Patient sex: M
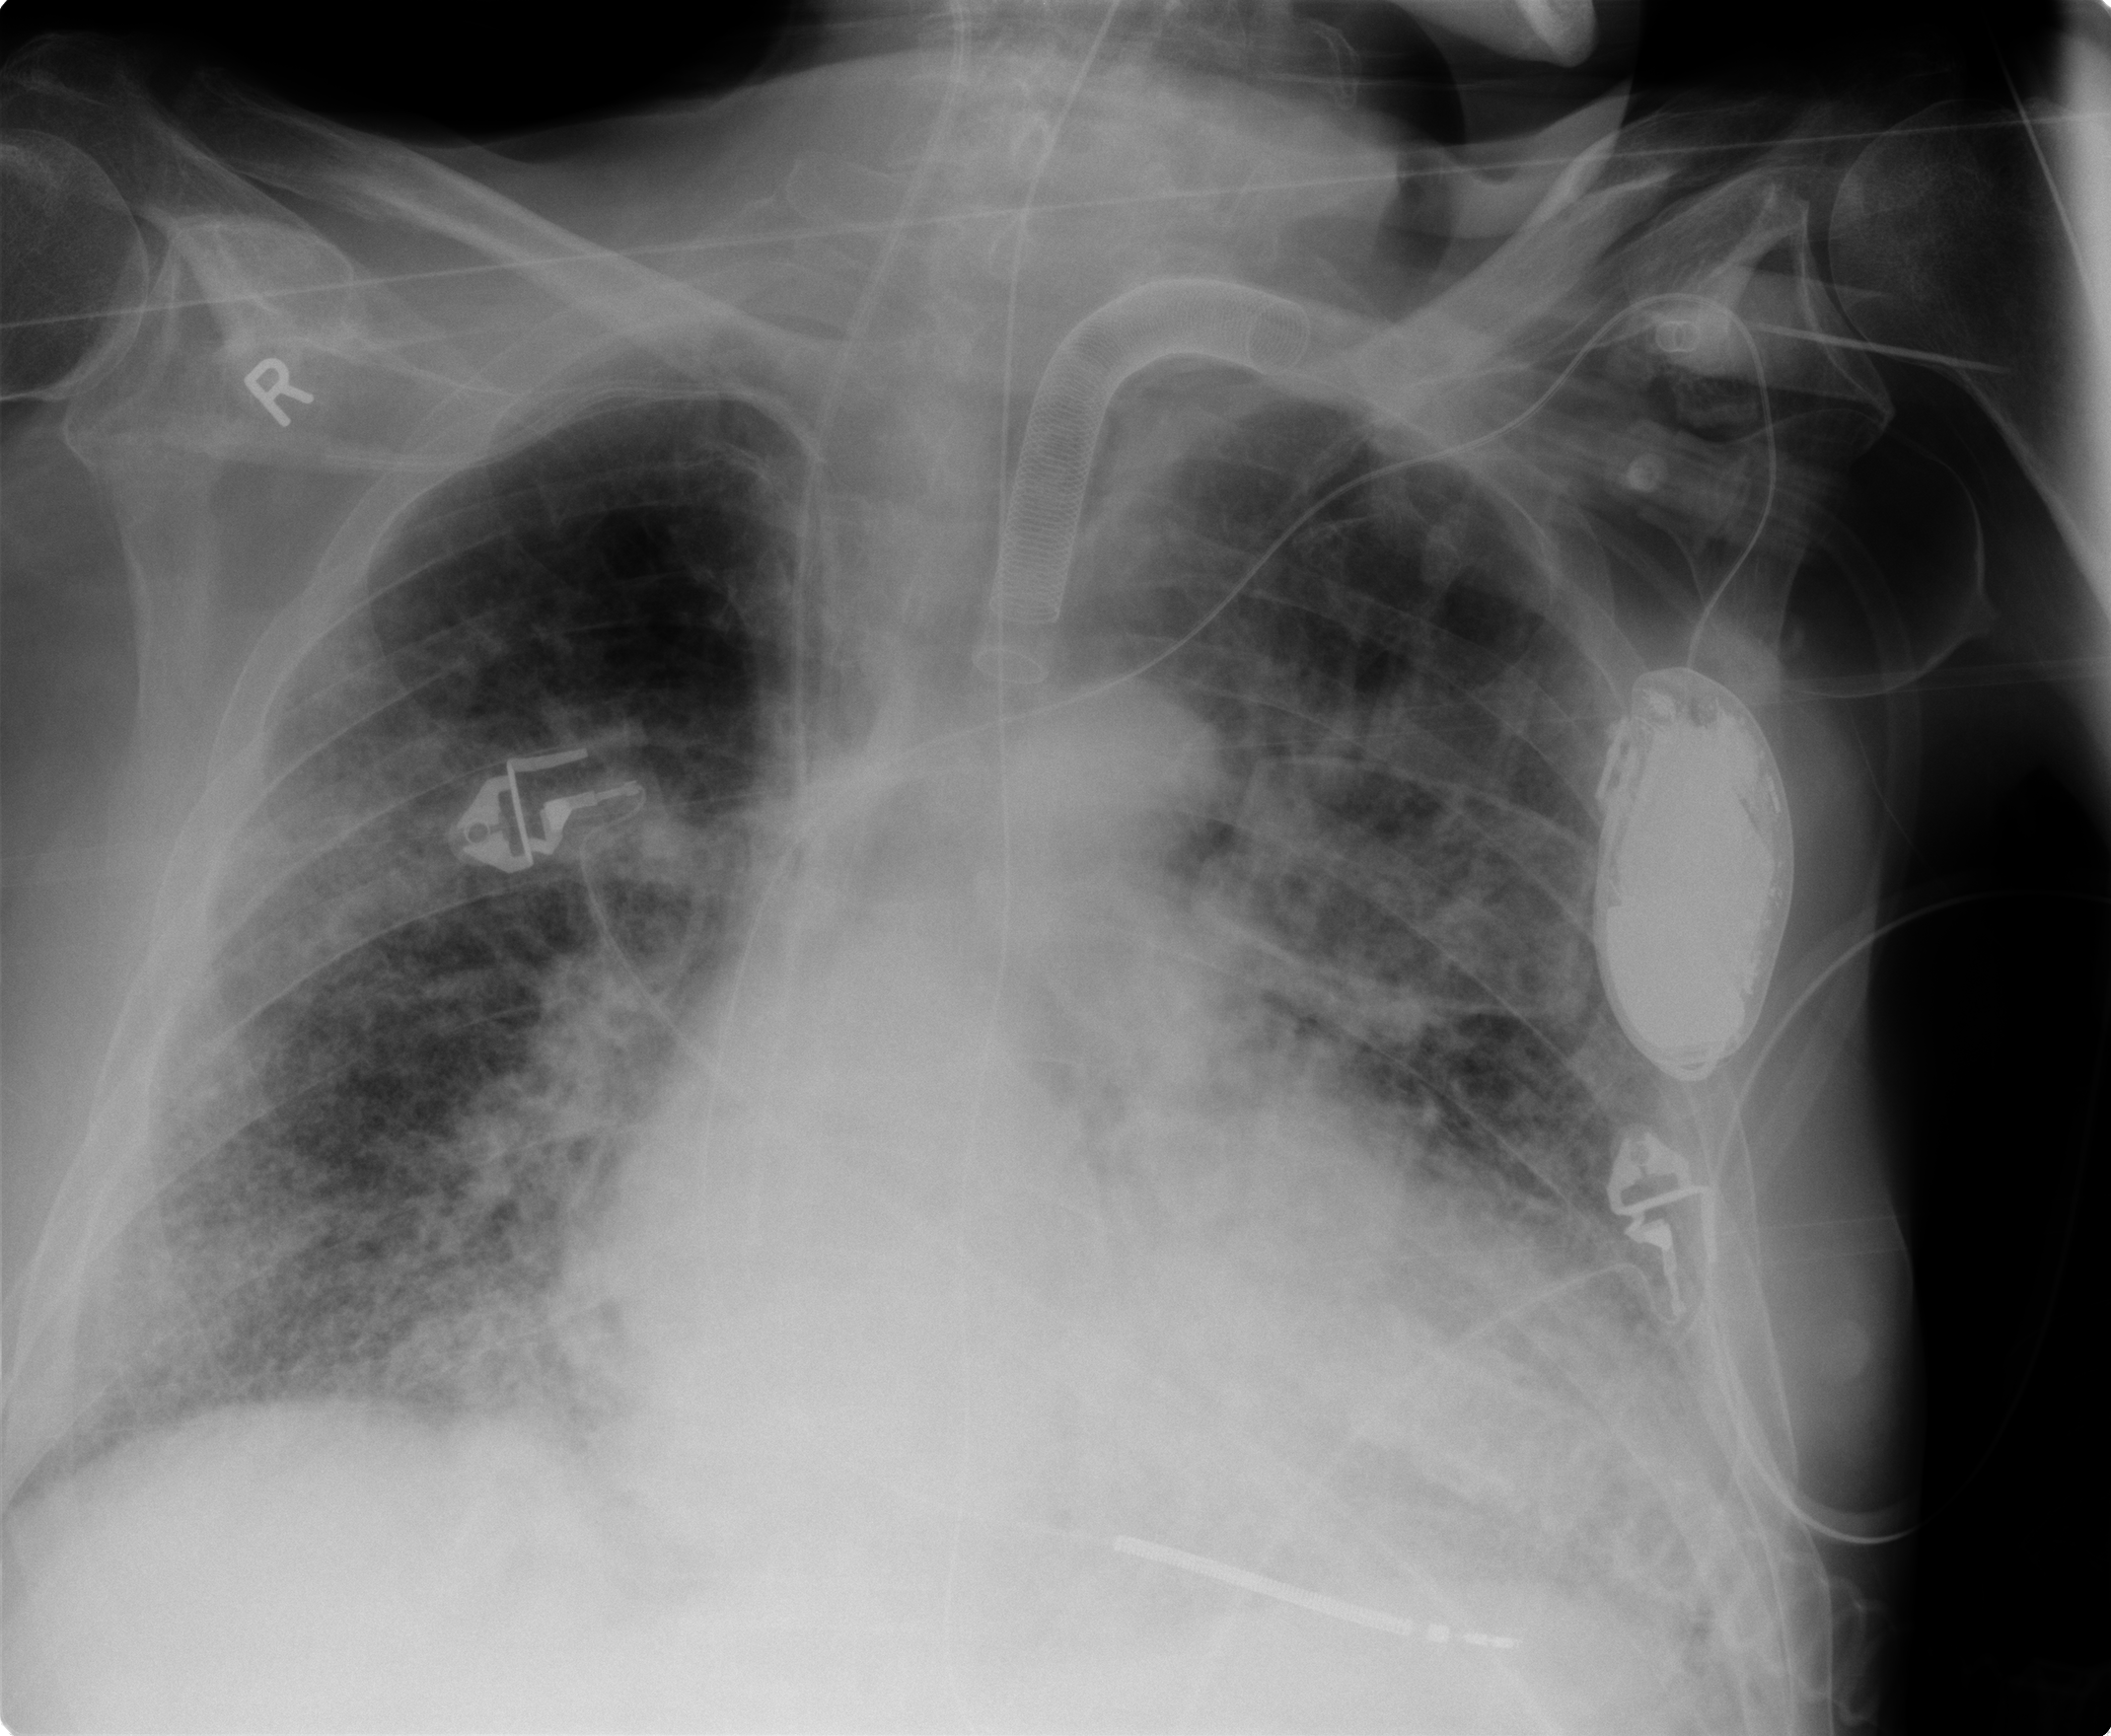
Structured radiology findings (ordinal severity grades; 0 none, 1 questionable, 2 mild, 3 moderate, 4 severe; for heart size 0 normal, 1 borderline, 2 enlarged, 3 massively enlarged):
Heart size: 2
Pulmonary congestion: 3
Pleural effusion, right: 2
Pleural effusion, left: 2
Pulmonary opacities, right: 3
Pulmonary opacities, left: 3
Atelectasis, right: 2
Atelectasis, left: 2